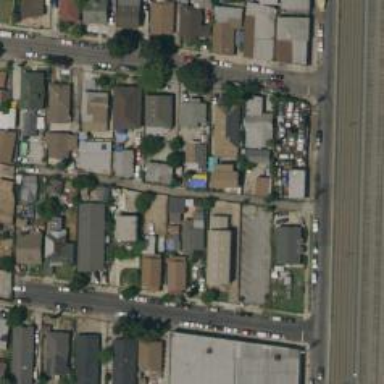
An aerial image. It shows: Alley classified as service road.